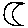
Label: moon